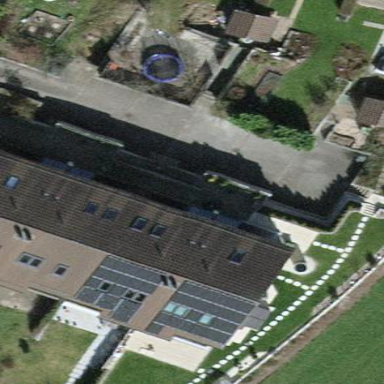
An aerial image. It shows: Terrace building with gabled roof.